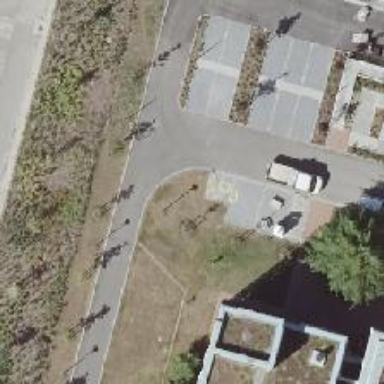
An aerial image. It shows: Motorcycle parking area.